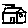
Label: house